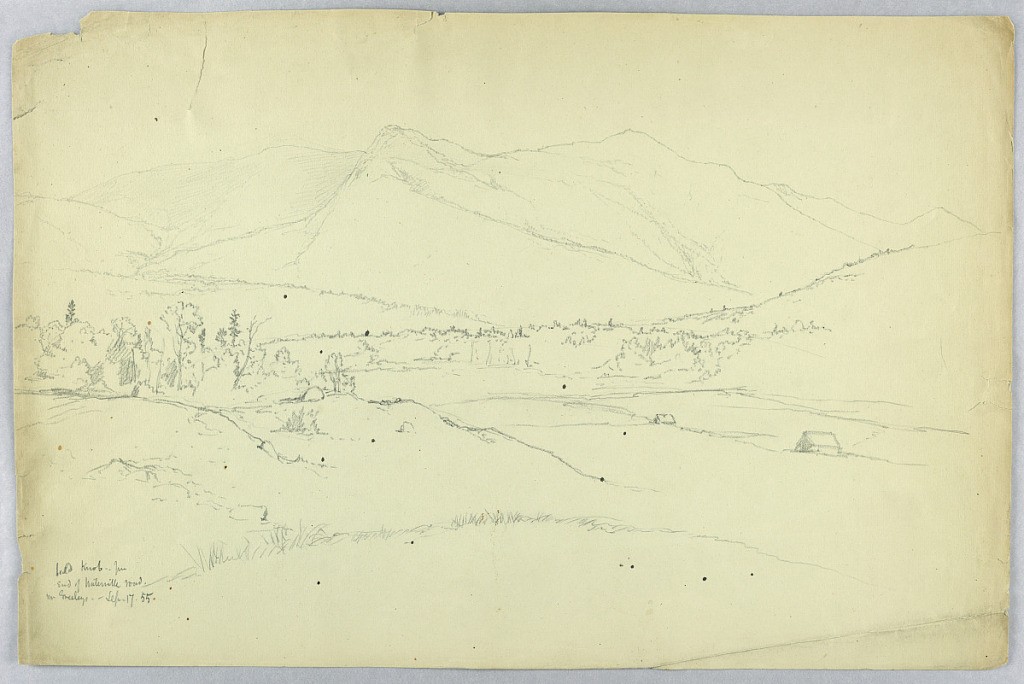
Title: Bald Knob, from end of Waterville Road, the Gurley's
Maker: Daniel Huntington, American, 1816–1906
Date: September 17, 1855
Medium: Graphite on pale green paper
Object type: Drawing
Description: Low rocky wooded ridge, left. Hills, left and right. Mountains beyond.